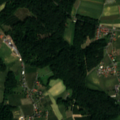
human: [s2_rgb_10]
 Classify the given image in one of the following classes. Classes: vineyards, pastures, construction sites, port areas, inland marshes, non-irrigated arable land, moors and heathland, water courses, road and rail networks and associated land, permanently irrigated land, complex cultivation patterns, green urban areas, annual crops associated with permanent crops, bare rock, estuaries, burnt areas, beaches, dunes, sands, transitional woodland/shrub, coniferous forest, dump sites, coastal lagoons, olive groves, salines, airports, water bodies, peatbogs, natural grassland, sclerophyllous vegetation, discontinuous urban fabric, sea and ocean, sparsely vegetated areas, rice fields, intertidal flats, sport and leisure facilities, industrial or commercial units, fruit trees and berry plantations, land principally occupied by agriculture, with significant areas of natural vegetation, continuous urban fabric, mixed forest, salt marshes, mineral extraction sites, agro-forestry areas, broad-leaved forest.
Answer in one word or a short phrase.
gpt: non-irrigated arable land, complex cultivation patterns, broad-leaved forest, mixed forest